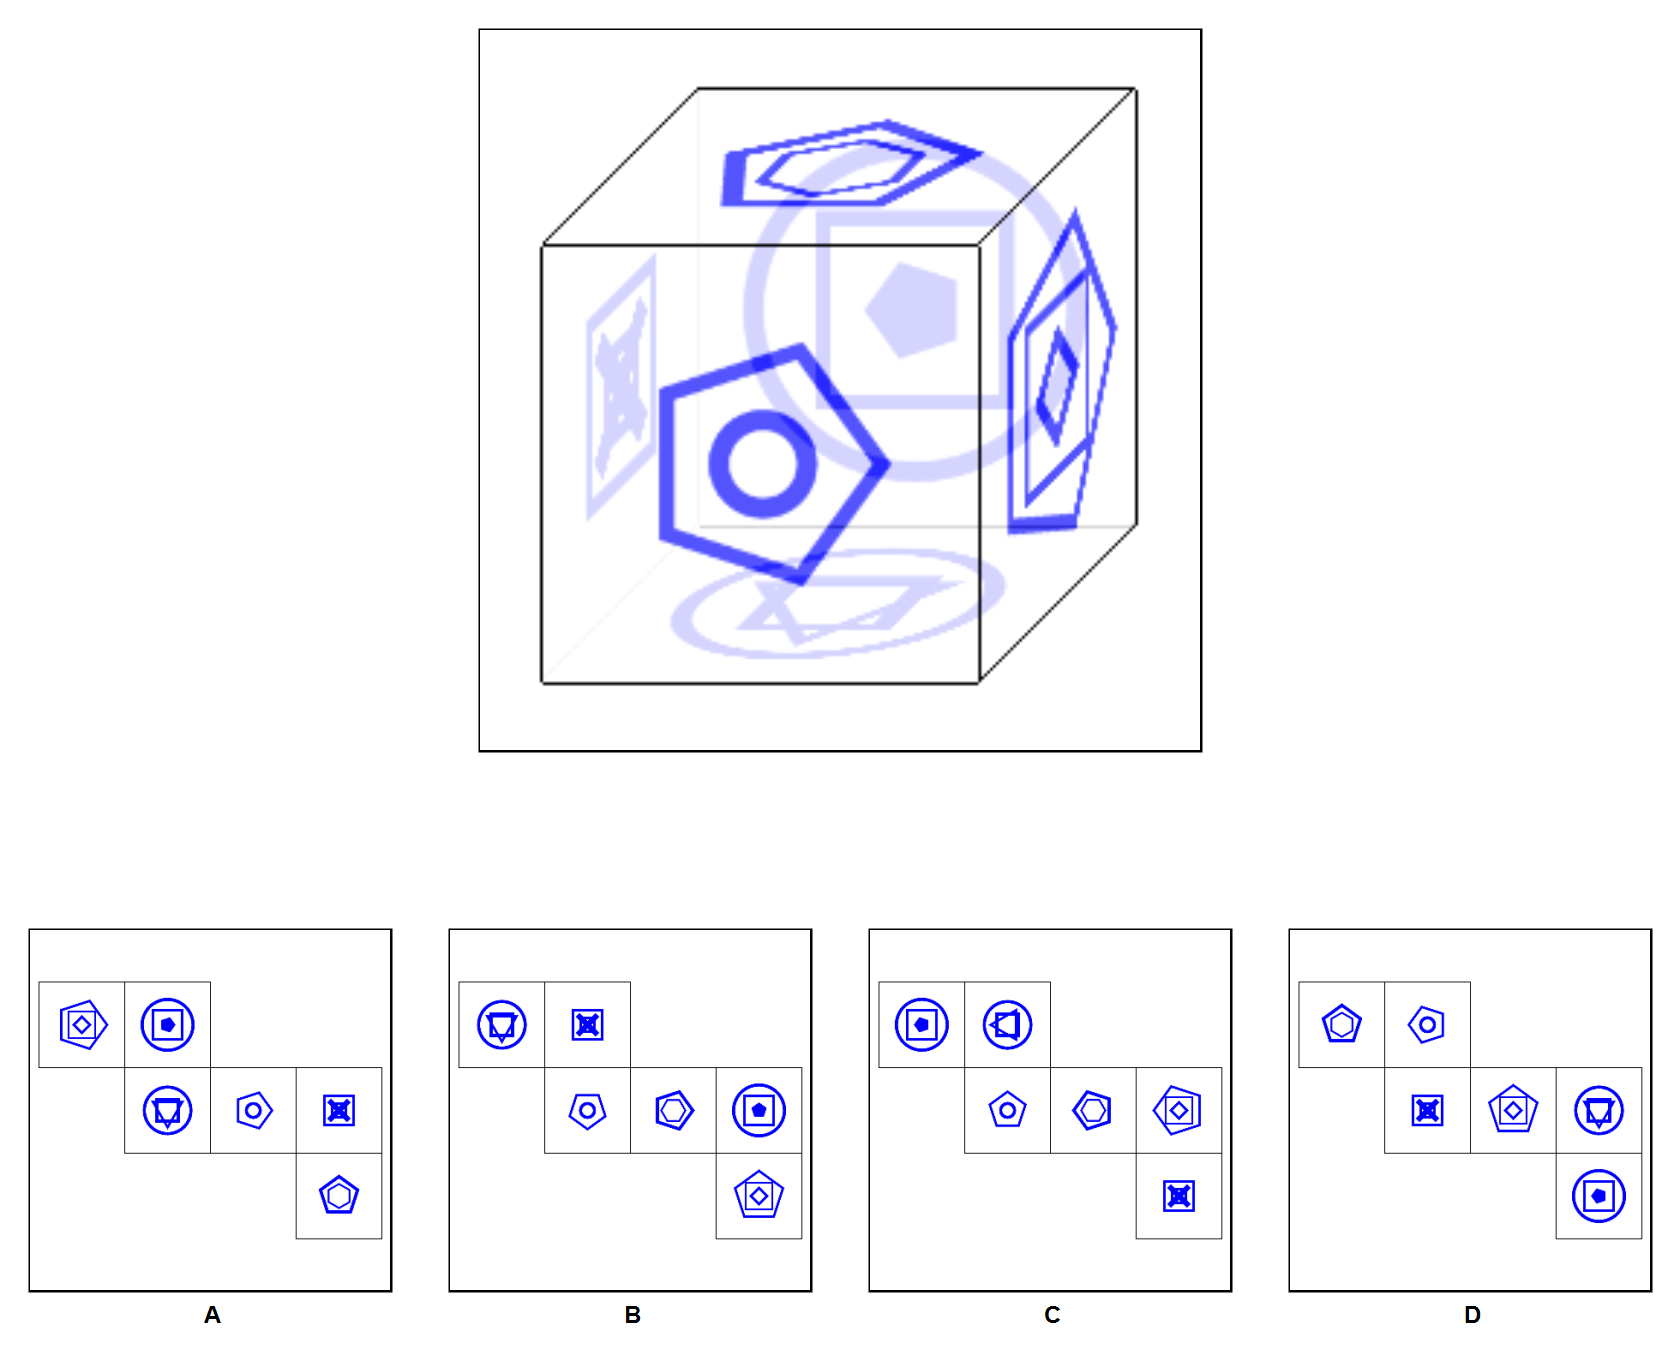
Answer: B